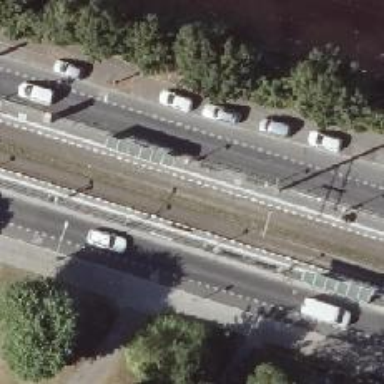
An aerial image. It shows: Tram stop position for public transport.